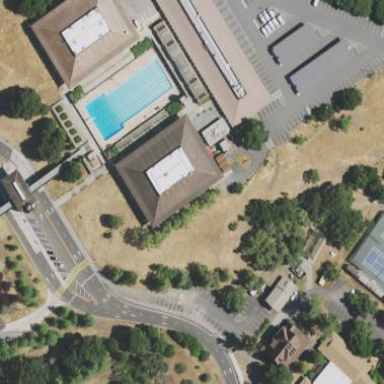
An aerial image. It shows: College building.